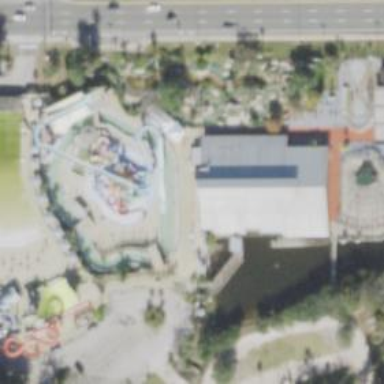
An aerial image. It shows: Bridge leading to water slide attraction.